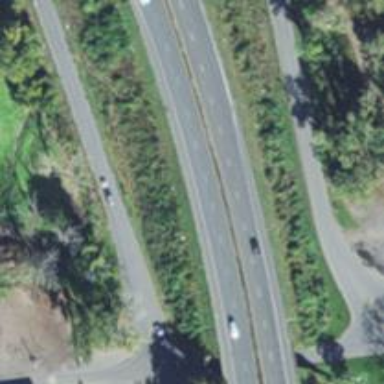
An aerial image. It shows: Asphalt surface motorway with expressway access.